Question: I'm trying to pin an UILabel to it's parent cell. I added four constraints (top, leading, trailing, bottom) . Please see image below:
<URL>

What am I doing wrong? Please advise!
## EDIT #1
It seems it's only broken since Xcode 6 GM. My approach was working fine in Xcode 6 beta 7.
Moreover, if I decrease the inner view's width, it throws the following warning:
'''
2014-09-10 19:58:28.109 Test[57827:60b] Unable to simultaneously satisfy constraints.
Probably at least one of the constraints in the following list is one you don't want. Try this: (1) look at each constraint and try to figure out which you don't expect; (2) find the code that added the unwanted constraint or constraints and fix it. (Note: If you're seeing NSAutoresizingMaskLayoutConstraints that you don't understand, refer to the documentation for the UIView property translatesAutoresizingMaskIntoConstraints)
(
"<NSLayoutConstraint:0x799573a0 H:|-(8)-[UIView:0x798a86e0] (Names: '|':UIView:0x798ae5d0 )>",
"<NSLayoutConstraint:0x799573d0 H:[UIView:0x798a86e0]-(43)-| (Names: '|':UIView:0x798ae5d0 )>",
"<NSAutoresizingMaskLayoutConstraint:0x798a8b00 h=--& v=--& H:[UIView:0x798ae5d0(50)]>"
)
Will attempt to recover by breaking constraint
<NSLayoutConstraint:0x799573d0 H:[UIView:0x798a86e0]-(43)-| (Names: '|':UIView:0x798ae5d0 )>
Break on objc_exception_throw to catch this in the debugger.
The methods in the UIConstraintBasedLayoutDebugging category on UIView listed in <UIKit/UIView.h> may also be helpful.
'''
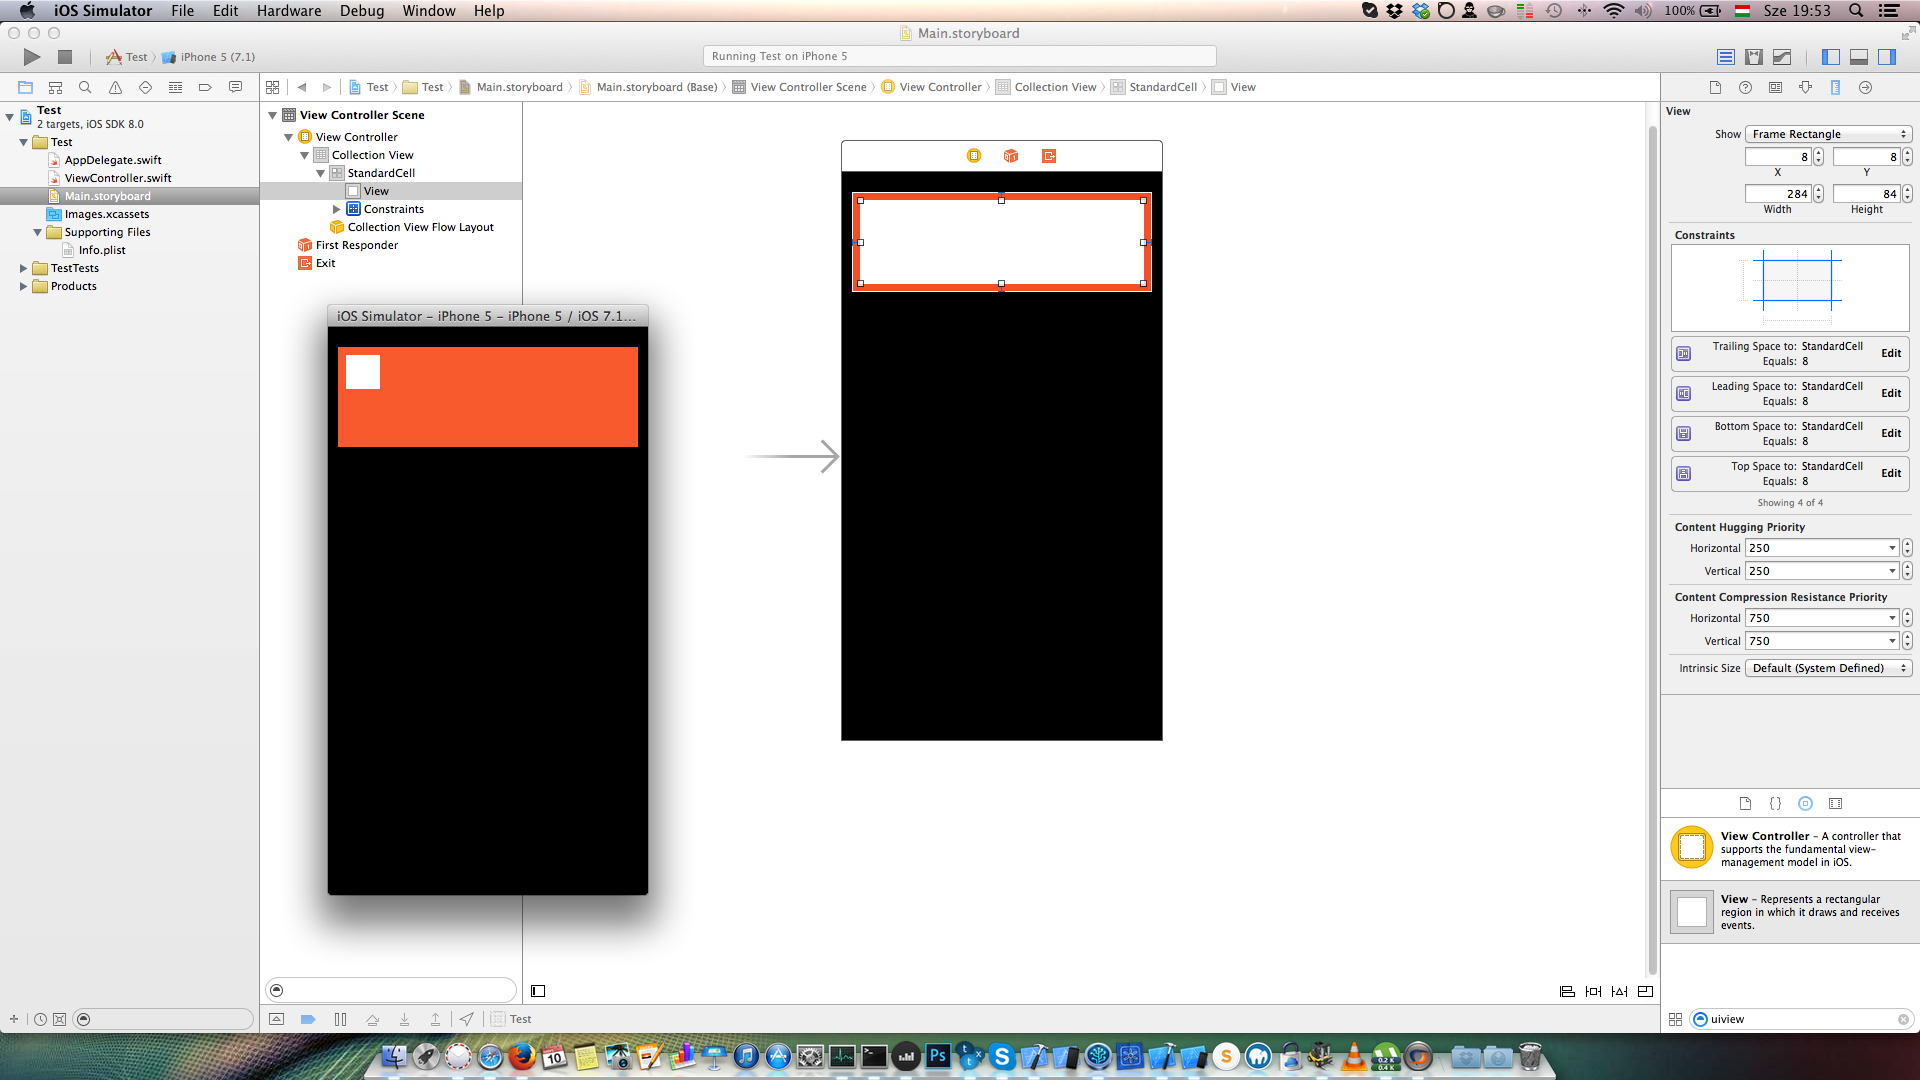
Answer: Overriding the custom cell's 'layoutSubviews' is a possible workaround:
'''
override func layoutSubviews() {
contentView.frame = bounds
super.layoutSubviews()
}
'''